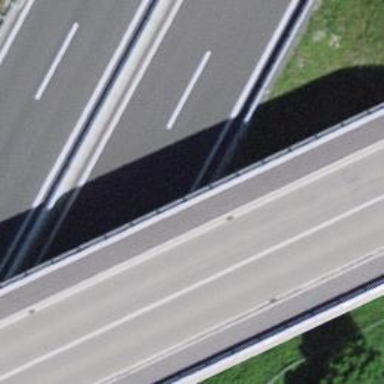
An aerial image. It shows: Asphalt motorway.